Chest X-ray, AP view. Patient: 68 years old, sex F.
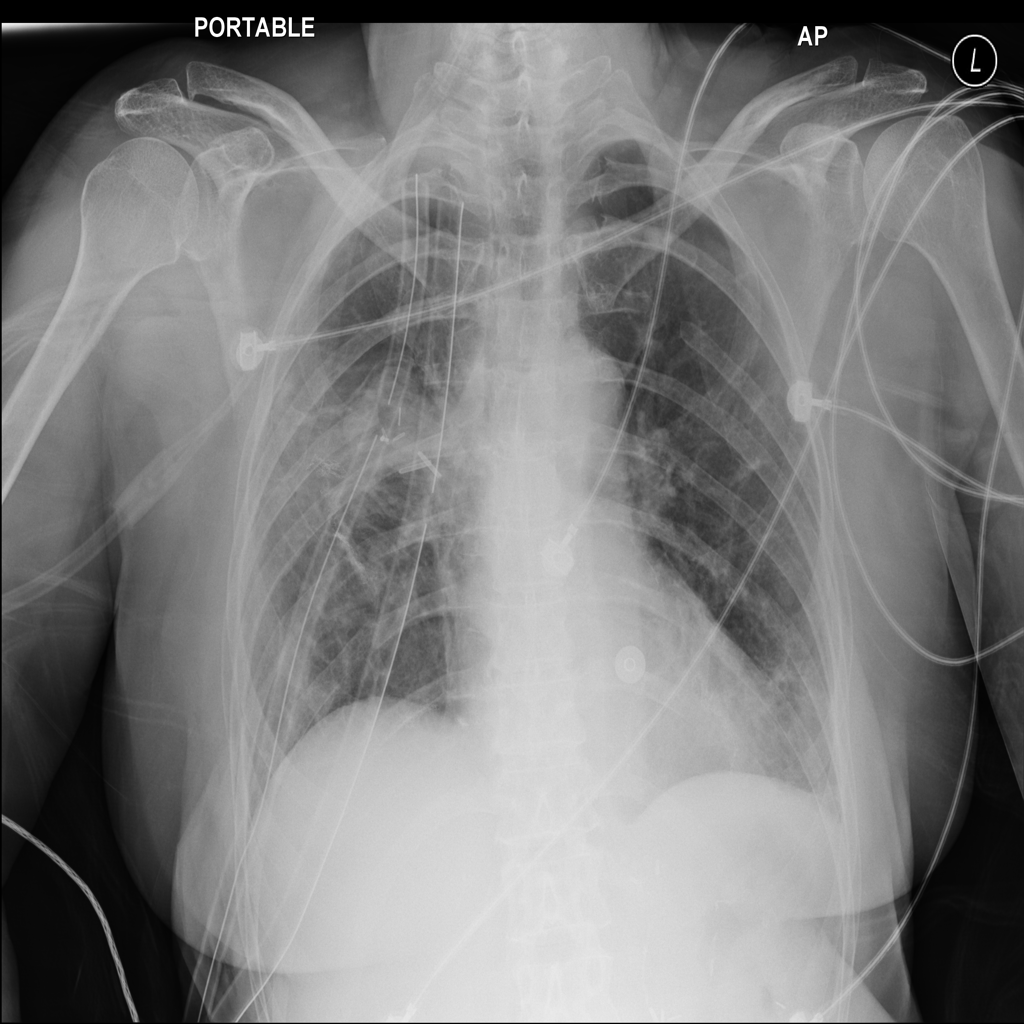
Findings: No Finding